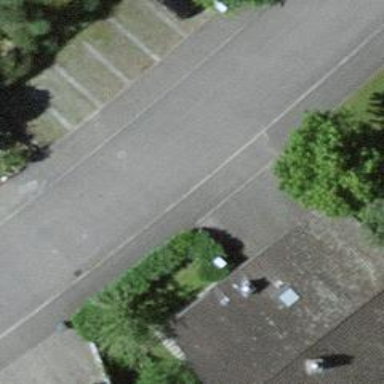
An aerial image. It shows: Driveway leading to service road.